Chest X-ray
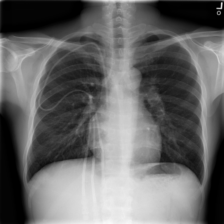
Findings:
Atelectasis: negative
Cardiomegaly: negative
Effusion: negative
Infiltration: negative
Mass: negative
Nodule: negative
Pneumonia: negative
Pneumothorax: negative
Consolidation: negative
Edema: negative
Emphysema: negative
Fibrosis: negative
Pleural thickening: negative
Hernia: negative